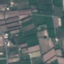
Label: PermanentCrop